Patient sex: M
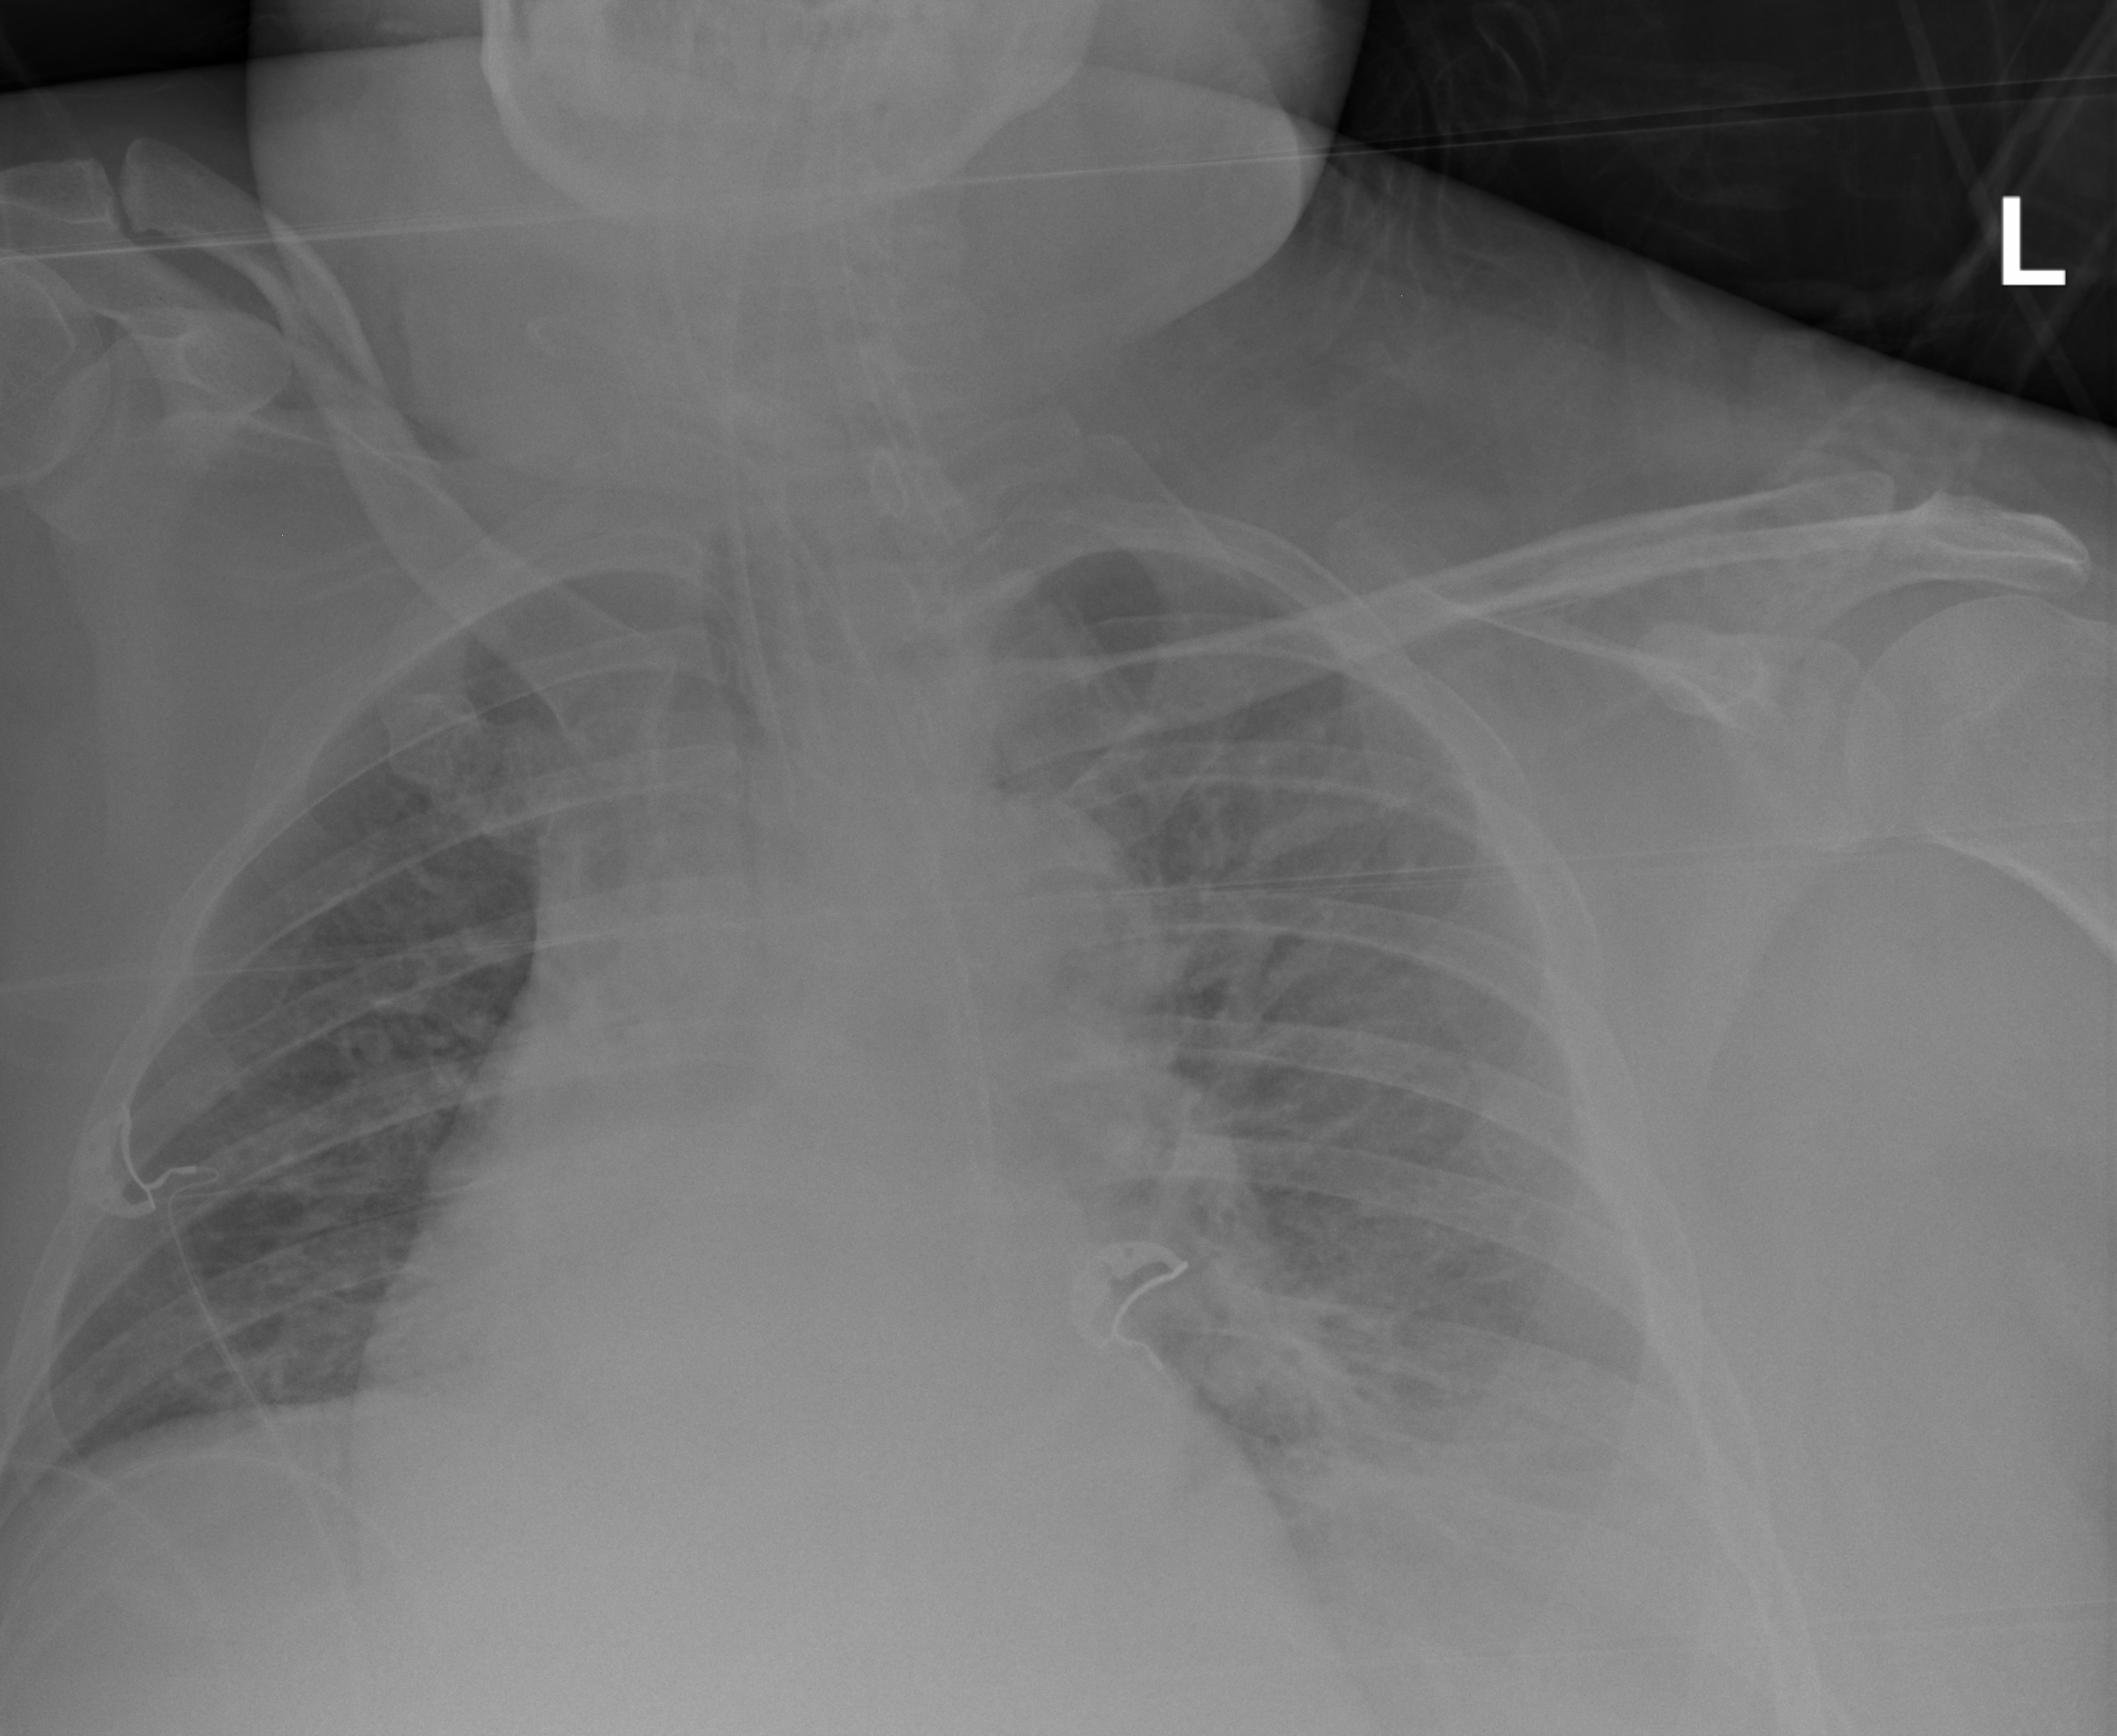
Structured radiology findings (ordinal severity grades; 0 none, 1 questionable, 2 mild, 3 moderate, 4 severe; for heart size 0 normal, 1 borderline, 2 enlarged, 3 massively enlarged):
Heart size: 2
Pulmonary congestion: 1
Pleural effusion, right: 0
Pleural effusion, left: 2
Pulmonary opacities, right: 0
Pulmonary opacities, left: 1
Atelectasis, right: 0
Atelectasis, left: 2